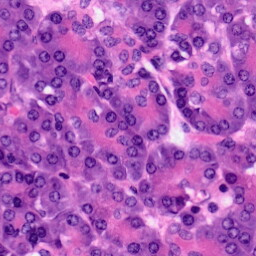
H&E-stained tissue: Pancreatic